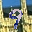
Label: 9